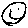
Label: smiley face